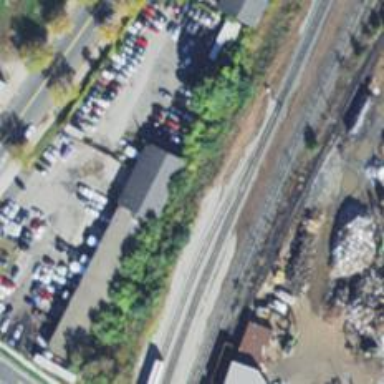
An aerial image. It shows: Abandoned railway yard is depicted.